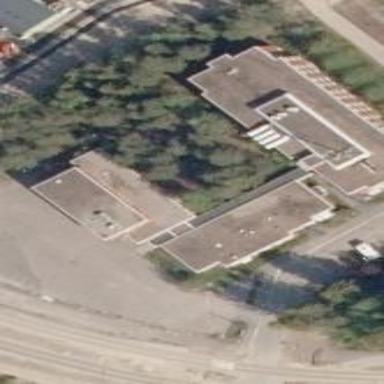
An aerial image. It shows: Office building.